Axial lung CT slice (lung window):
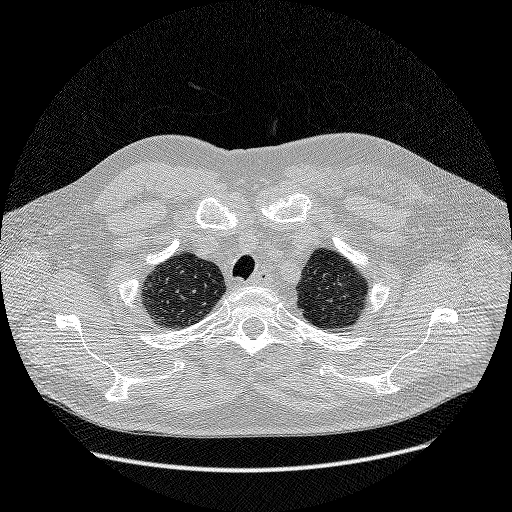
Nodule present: no